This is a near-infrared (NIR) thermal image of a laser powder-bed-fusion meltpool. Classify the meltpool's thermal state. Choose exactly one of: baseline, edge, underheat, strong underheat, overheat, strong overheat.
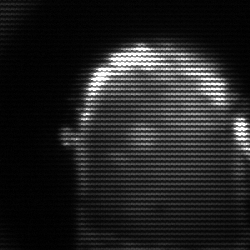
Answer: baseline